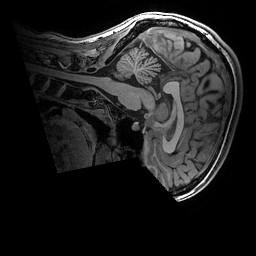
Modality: T1w
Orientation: sagittal
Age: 21
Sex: female
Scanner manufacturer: ge
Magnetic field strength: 3 T
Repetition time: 0.007 s
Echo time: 0.00342 s